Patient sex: M
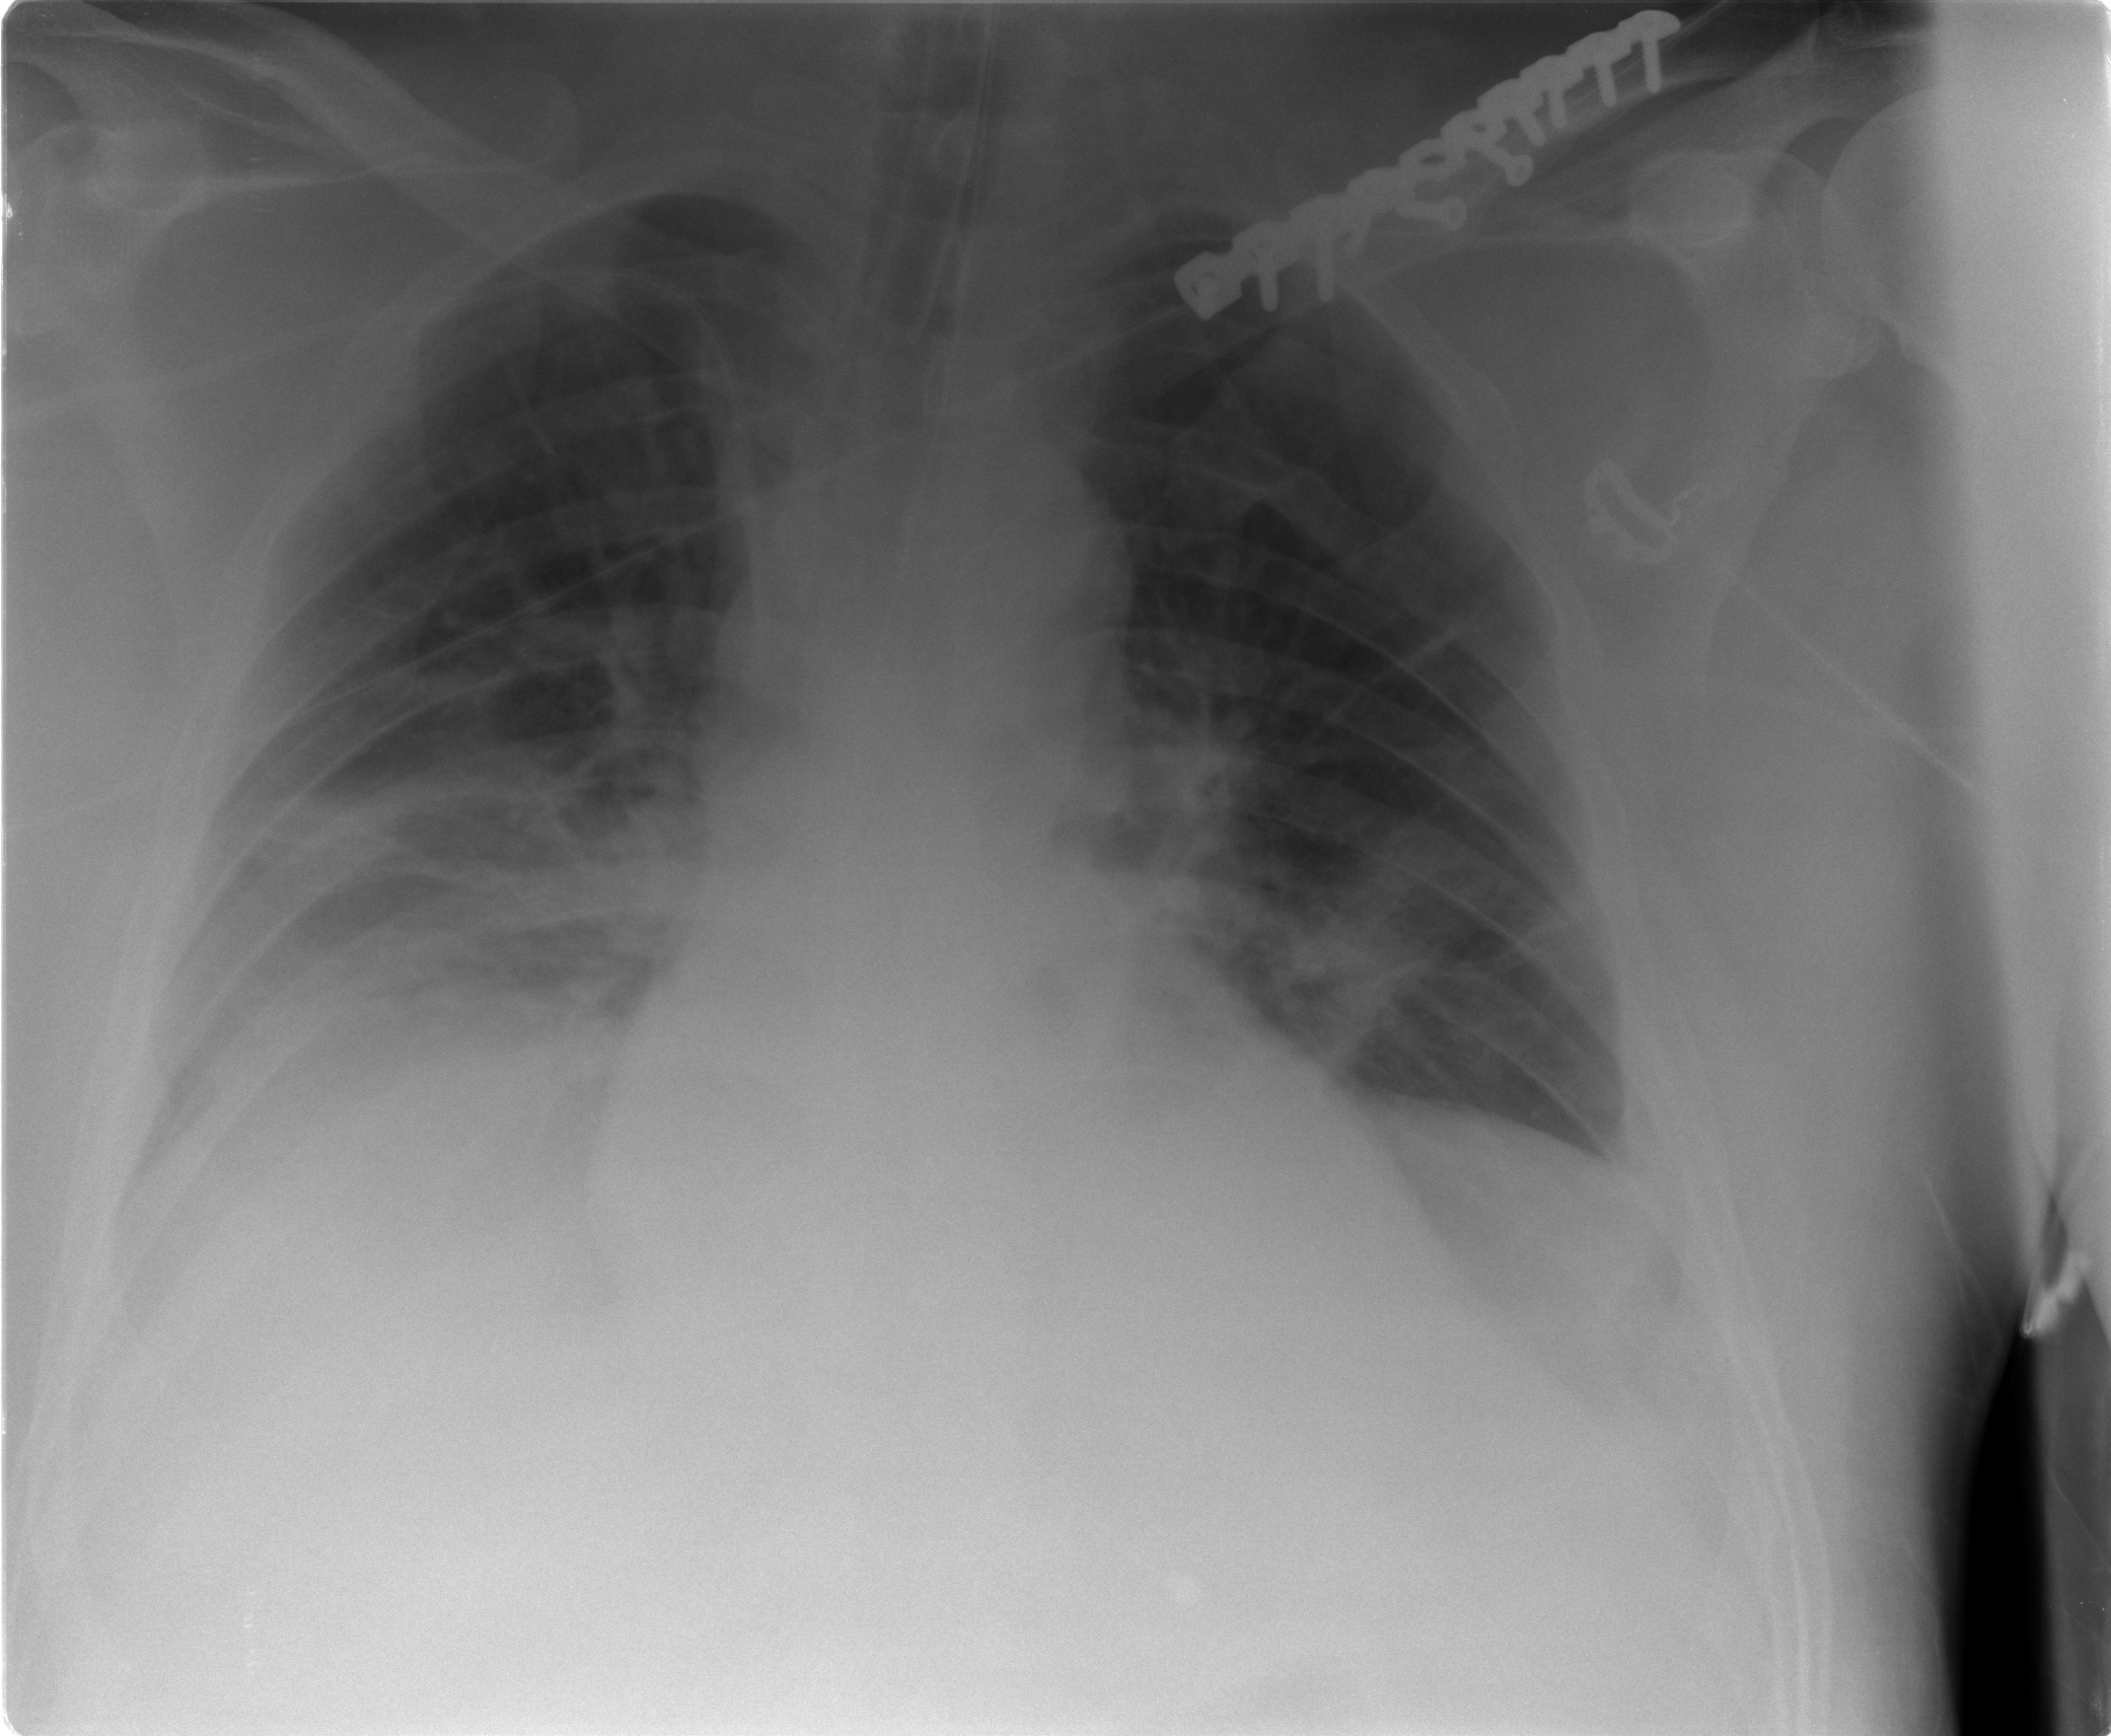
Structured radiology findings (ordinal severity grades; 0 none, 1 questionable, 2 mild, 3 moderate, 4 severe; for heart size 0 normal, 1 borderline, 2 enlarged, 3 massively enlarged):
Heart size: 0
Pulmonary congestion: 2
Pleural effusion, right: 2
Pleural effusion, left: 0
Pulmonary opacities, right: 2
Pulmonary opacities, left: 0
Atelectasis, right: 2
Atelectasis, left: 2